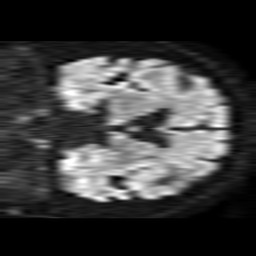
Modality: TRACE
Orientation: coronal
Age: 66
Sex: male
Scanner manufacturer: philips
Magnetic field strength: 1.5 T
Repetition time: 3.4 s
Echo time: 0.06922 s